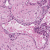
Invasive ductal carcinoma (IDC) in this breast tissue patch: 1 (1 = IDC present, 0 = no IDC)